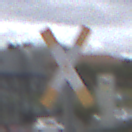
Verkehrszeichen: Andreaskreuz
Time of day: MorningAfternoon
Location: Outdoor (Suburban)
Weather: PartlyCloudy
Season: NotSpecified
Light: Natural